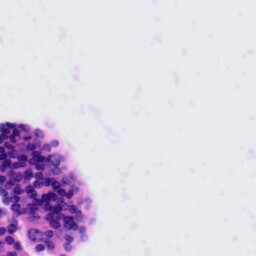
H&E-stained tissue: Tonsil